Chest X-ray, PA view. Patient: 58 years old, sex F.
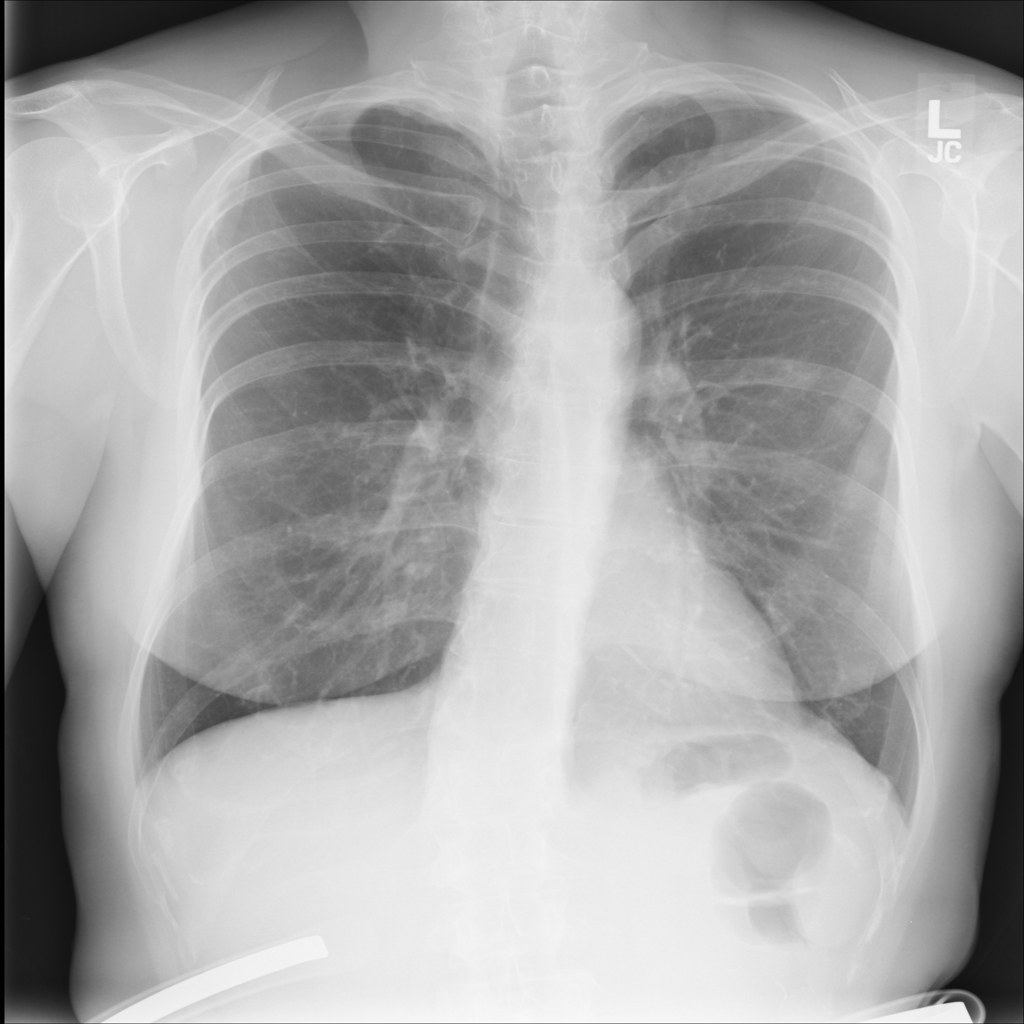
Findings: No Finding